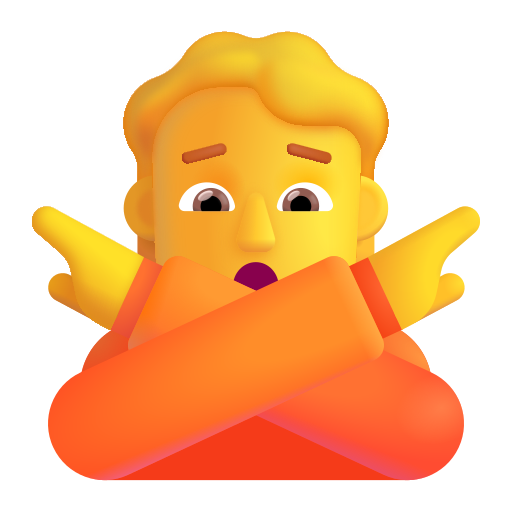
person gesturing no color default